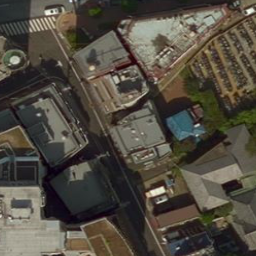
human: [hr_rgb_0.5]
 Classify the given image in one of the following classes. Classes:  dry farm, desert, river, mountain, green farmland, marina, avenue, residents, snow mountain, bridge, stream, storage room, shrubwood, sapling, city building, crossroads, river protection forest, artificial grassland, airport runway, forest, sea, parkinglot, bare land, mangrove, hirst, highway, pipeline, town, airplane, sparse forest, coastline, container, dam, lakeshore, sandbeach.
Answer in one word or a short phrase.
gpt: city building